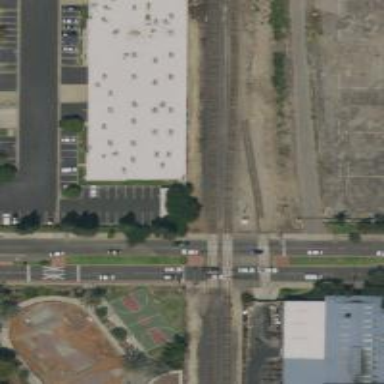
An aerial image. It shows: Railway siding for service.